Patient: sex M, age 74
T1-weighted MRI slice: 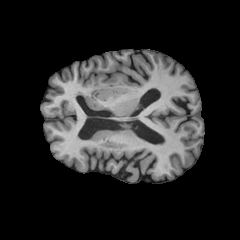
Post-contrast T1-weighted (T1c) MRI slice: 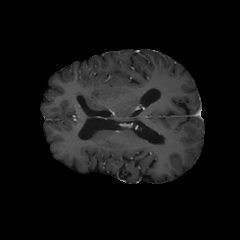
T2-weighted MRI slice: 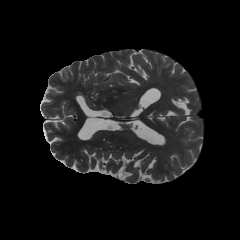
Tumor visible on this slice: no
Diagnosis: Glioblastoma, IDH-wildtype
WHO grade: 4